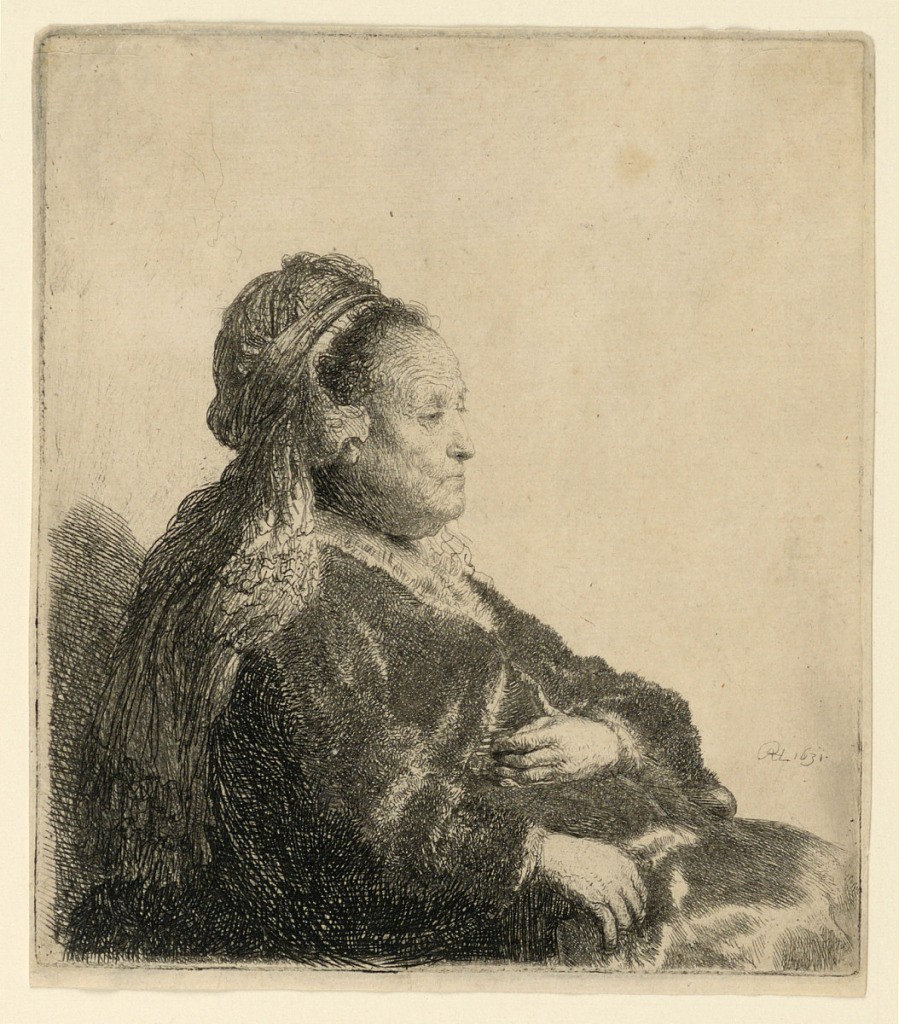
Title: The Artist's Mother Seated, in an Oriental Headdress: Half Length
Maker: Rembrandt Harmensz van Rijn, Dutch, 1606–1669
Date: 1631
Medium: Etching on laid paper
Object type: Print
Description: Half-length portrait of an elderly woman, seated, facing right in profile. Both hands are visible. She wears an Oriental headdress.